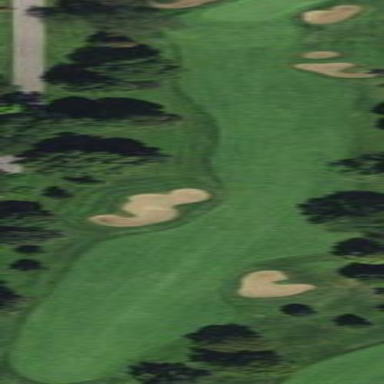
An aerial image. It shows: Golf fairway surrounded by grass.